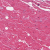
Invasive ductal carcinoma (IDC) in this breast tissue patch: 0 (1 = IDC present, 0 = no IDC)